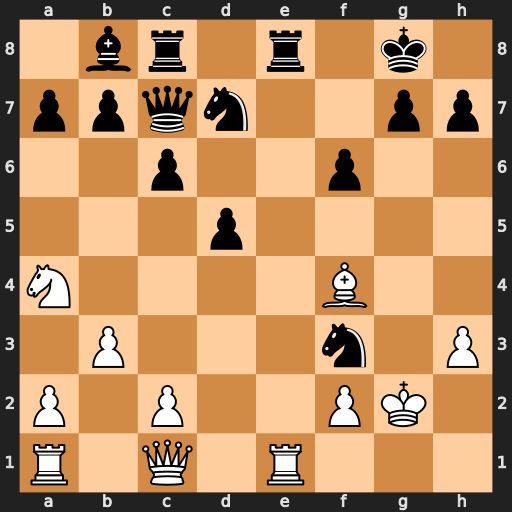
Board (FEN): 1br1r1k1/ppqn2pp/2p2p2/3p4/N4B2/1P3n1P/P1P2PK1/R1Q1R3
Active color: w
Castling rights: -
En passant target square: -
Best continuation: Rxe8+ Rxe8 Bxc7